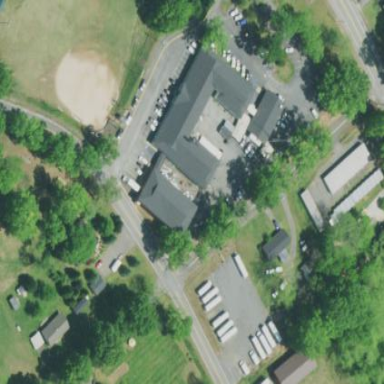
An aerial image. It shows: School building.